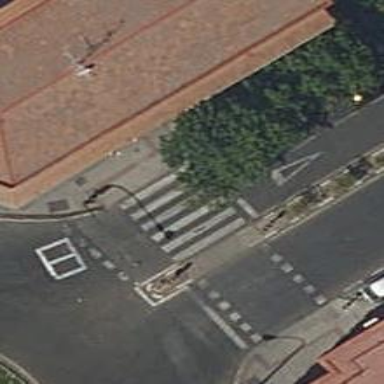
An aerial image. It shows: Footway crossing equipped with traffic signals and central island.